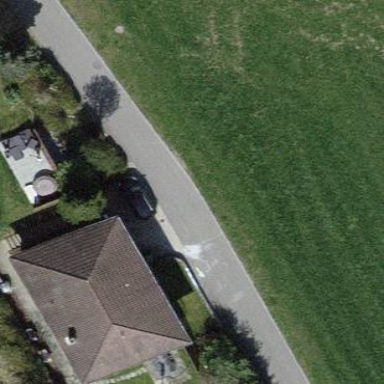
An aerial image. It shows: Simple house.